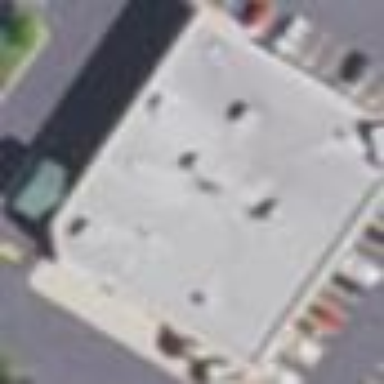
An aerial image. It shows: Retail building.